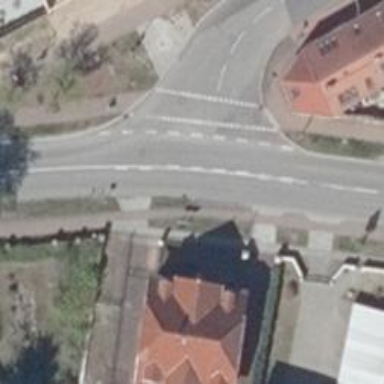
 featuring separate sidewalks and separate cycleway."